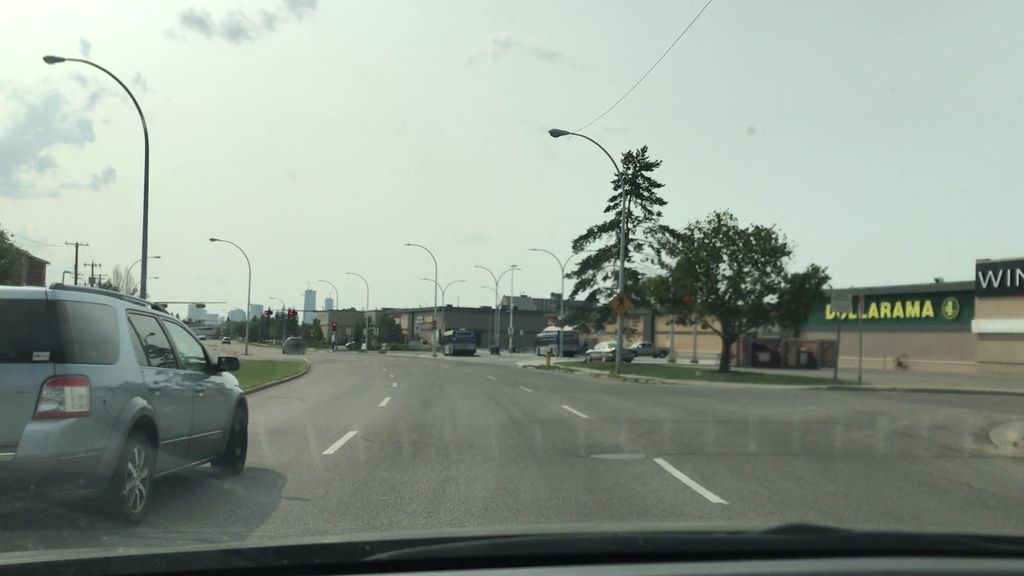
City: edmonton